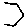
Label: hexagon